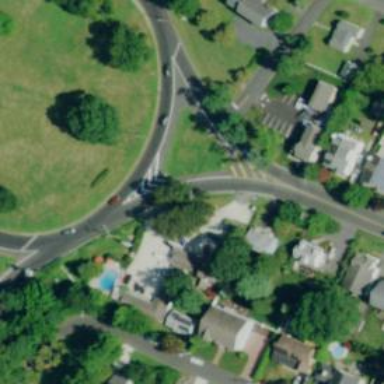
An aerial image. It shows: Roundabout on trunk highway.